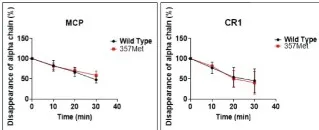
Functional evaluation of Factor I (FI) variant Ile357Met: proteolytic activity. The fluid-phase C3b proteolytic activity of the variant factor I (357Met) with its cofactor proteins (Factor H [FH], membrane cofactor protein [MCP], or complement receptor 1 [CR1]) was assessed by cleavage of purified C3b to iC3b and compared to wild type (WT). For these assays, purified WT and FI variant proteins were diluted in physiologic salt (150 mM NaCl) buffer with C3b (10 ng; Complement Technologies, Inc, Tyler, TX USA) at 37 C. Concentrations of WT or variant FI used with the individual cofactors were 10 ng with MCP, 20 ng with FH and 15 ng with CR1. Concentration of cofactor used in the reactions were 100 ng MCP, 200 ng FH or 150 ng CR1. Reactions were carried out in a total volume of 15 microl/reaction at 37 C. Kinetic analysis of the WT and variants was achieved through collection of sample at 0, 10, 20 and 30 min. At each time point 7 microl of 3x Laemmli reducing sample buffer was added to individual reactions to stop the reaction and then heated at 95 C for 5 min. The samples were electrophoresed on 10% Tris-glycine gel and then transferred to nitrocellulose for WB analysis. Membranes were rinsed with TBS-T (0.05%Tween-20) for 5 min and blocked overnight with 5% nonfat dry milk in PBS. Blots were probed with a 1:5,000 dilution of goat anti-human C3 (Complement Technologies, Inc, Tyler, TX, USA) followed by HRP-conjugated rabbit anti-goat IgG and developed with SuperSignal substrate (Thermo Fisher Scientific, Waltham, MA, USA). The signal detected on radiographic films was scanned using a laser densitometer (Pharmacia LKB Biotechnology, Piscataway, NJ, USA). Multiple exposures were used to establish linearity. . Representative WB demonstrating cofactor activity of Factor H with the variant (357Met) compared with wild type FI as well as purified FI. No defect was observed with MCP or CR1 as the cofactor protein.
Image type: pathology (immunostaining)